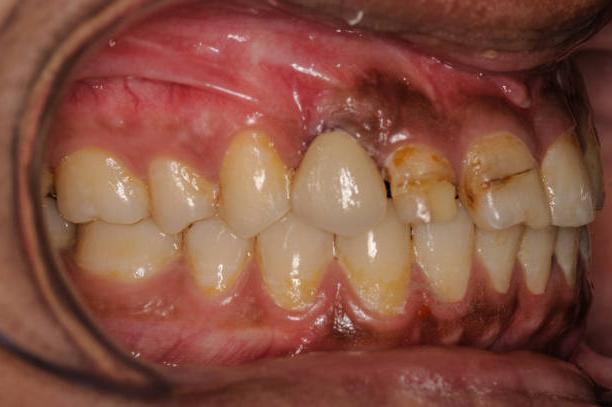
Condition: Calculus